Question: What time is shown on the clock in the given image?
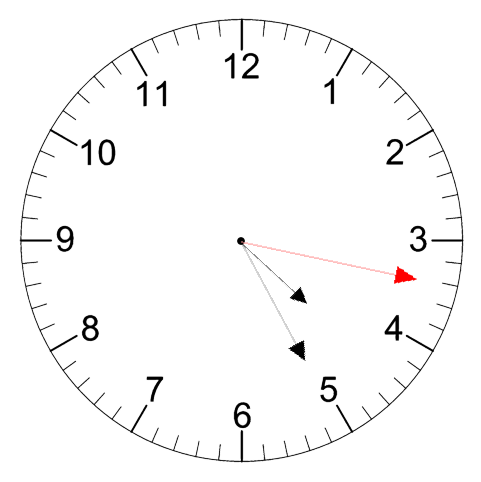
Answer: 04:25:17